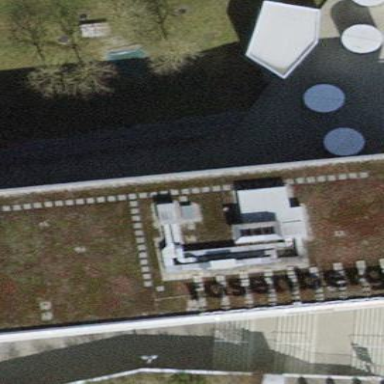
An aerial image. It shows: Building with flat roof.